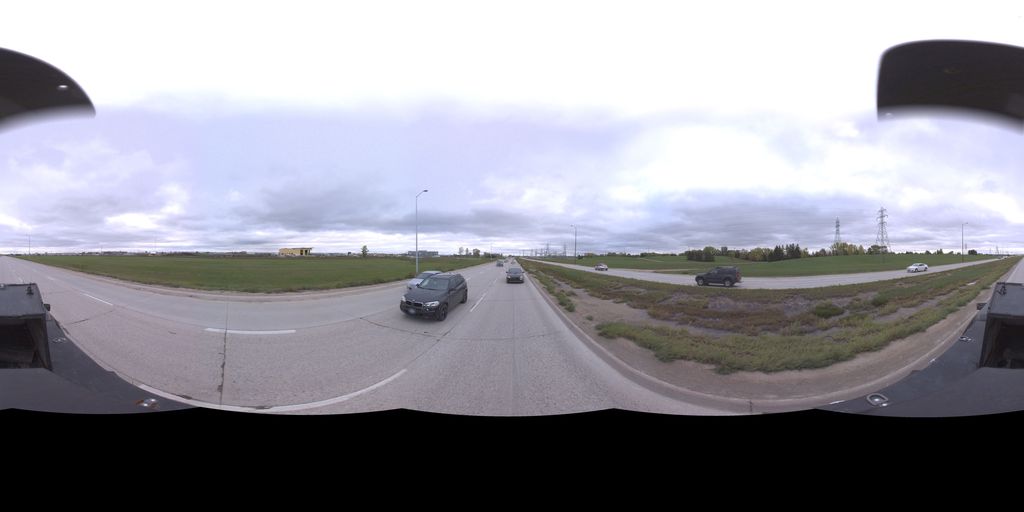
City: winnipeg